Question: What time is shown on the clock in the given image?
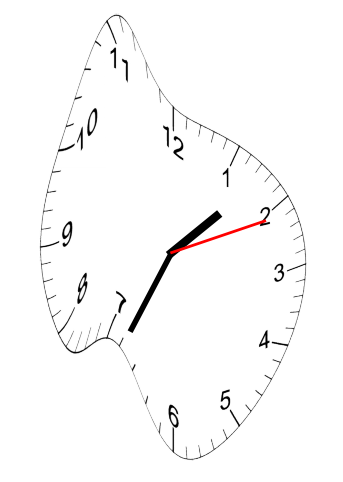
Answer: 01:34:11